Question: Relatively new, hoping for some direction!
For a project, I am looking to scrape the data in the following table into a dataframe from this source:
<URL>
There are two tables on this page - I am interested in the second "ZCTAs ranked by per capita income".
When reviewing the html for the page I am unable to find something to specifically identify the table (or am unsure what to look for). I am not sure what tag to look for when calling soup.find_all() for the table class. The code for the table reads:
'''
<table class="toccolours sortable jquery-tablesorter" align="center" cellpadding="4" cellspacing="3" style="border: 1px solid #707070;">
'''
Both tables on the page are of the same table class. The header above the table I am trying to scrape lists a distinct id, "ZCTAs_ranked_by_per_capita_income". Directly above the table I'd like to scrape is the following code:
'''
<h2><span class="mw-headline" id="ZCTAs_ranked_by_per_capita_income">ZCTAs ranked by per capita income</span><span class="mw-editsection"><span class="mw-editsection-bracket">[</span><a href="/w/index.php?title=List_of_highest-income_ZIP_Code_Tabulation_Areas_in_the_United_States&amp;action=edit&amp;section=3" title="Edit section: ZCTAs ranked by per capita income">edit</a><span class="mw-editsection-bracket">]</span></span></h2>
'''
ranked by per capita income

Any help would be much appreciated - if more info is needed, please let me know!
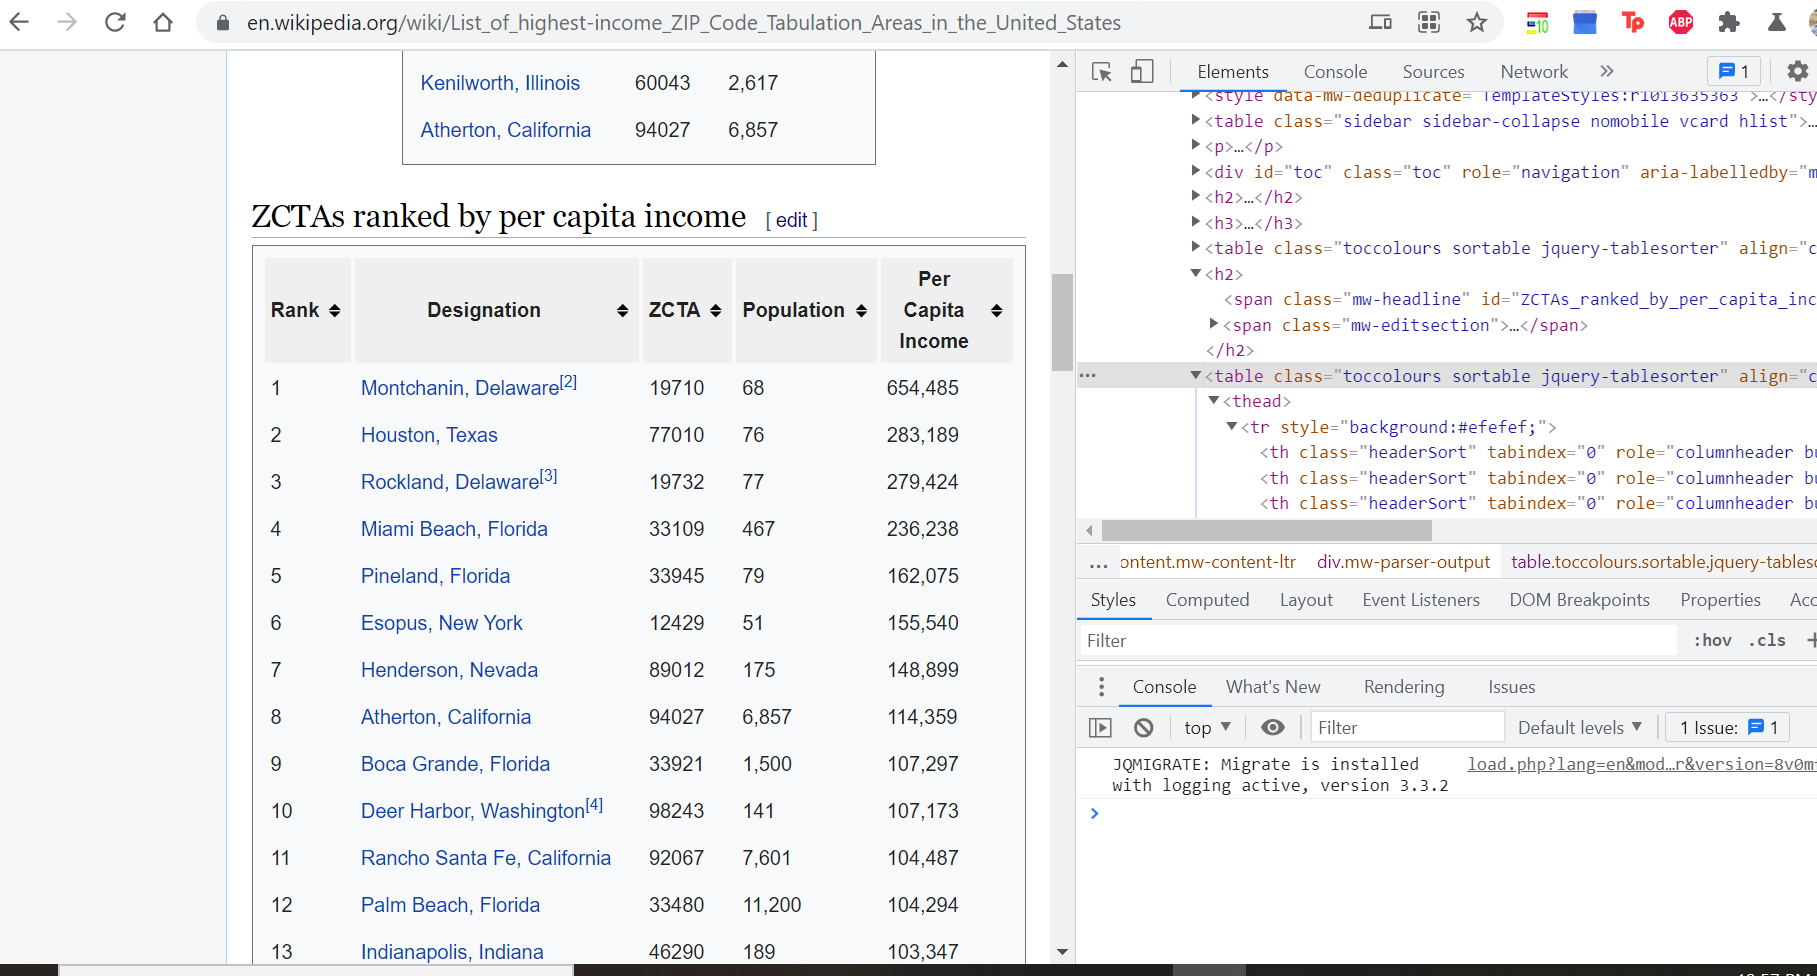
Answer: You can use panda's '.read_html' with right index:
'''
url = "https://en.wikipedia.org/wiki/List_of_highest-income_ZIP_Code_Tabulation_Areas_in_the_United_States"
df = pd.read_html(url)[5]
print(df)
'''
Prints:
'''
Rank Designation ZCTA Population Per CapitaIncome
0 1 Montchanin, Delaware[2] 19710 68 654485
1 2 Houston, Texas 77010 76 283189
2 3 Rockland, Delaware[3] 19732 77 279424
3 4 Miami Beach, Florida 33109 467 236238
4 5 Pineland, Florida 33945 79 162075
5 6 Esopus, New York 12429 51 155540
6 7 Henderson, Nevada 89012 175 148899
7 8 Atherton, California 94027 6857 114359
8 9 Boca Grande, Florida 33921 1500 107297
9 10 Deer Harbor, Washington[4] 98243 141 107173
10 11 Rancho Santa Fe, California 92067 7601 104487
11 12 Palm Beach, Florida 33480 11200 104294
12 13 Indianapolis, Indiana 46290 189 103347
13 14 Kenilworth, Illinois 60043 2617 99087
14 15 Beverly Hills, California 90210 21396 97198
15 16 Greenwich, Connecticut 6831 15167 97111
16 17 Los Angeles, California 90077 10465 96584
17 18 Portola Valley, California 94028 6595 96373
18 19 New York, New York 10022 30642 95196
19 20 Wyarno, Wyoming[5] 82845 49 94109
20 21 Short Hills, New Jersey 7078 12849 92940
21 22 Altamahaw, North Carolina[6] 27202 24 91666
22 23 Santa Monica, California 90402 11492 91147
23 24 New York, New York 10021 102078 91064
24 25 Gladwyne, Pennsylvania 19035 4050 90940
25 26 New York, New York 10069 1403 90113
26 27 Point Clear, Alabama 36564 107 89571
27 28 Boston, Massachusetts 2199 1005 88974
28 29 San Francisco, California 94105 2058 88829
29 30 Glencoe, Illinois 60022 8490 88126
30 31 Belvedere-Tiburon, California[7] 94920 13048 86992
31 32 Glencoe, Arkansas 72539 318 86724
32 33 Los Angeles, California 90067 2524 86319
33 34 Atlanta, Georgia 30327 21003 85883
34 35 New York, New York 10028 44987 85866
35 36 Houston, Texas 77046 471 85070
36 37 Lake McDonald, Montana[8] 59921 2 85000
37 38 New York, New York 10162 1726 84938
38 39 Mullett Lake, Michigan 49761 31 84692
39 40 Mc Afee, New Jersey[9] 7428 127 84595
40 41 New York, New York 10280 6614 83639
41 42 Yorklyn, Delaware[10] 19736 63 83524
42 43 Chicago, Illinois 60611 26522 82930
43 44 Boston, Massachusetts 2110 1428 82736
44 45 Boston, Massachusetts 2109 3428 82689
45 46 New York, New York 10282 1574 82348
46 47 Far Hills, New Jersey 7931 2766 82227
47 48 New Canaan, Connecticut 6840 19402 81934
48 49 Medina, Washington 98039 3050 81926
49 50 Pacific Palisades, California 90272 22538 81609
50 51 Los Altos, California 94022 18466 81257
51 52 San Francisco, California 94123 22903 81044
52 53 Longboat Key, Florida 34228 7603 80963
53 54 Davis, California 95618 643 80713
54 55 Alpine, New Jersey 7620 1649 80621
55 56 Atlanta, Georgia 30326 1075 80161
56 57 New York, New York 10023 62206 79736
57 58 Winnetka, Illinois 60093 19528 79651
58 59 Weston, Massachusetts 2493 11469 79640
59 60 Bacova, Virginia[11] 24412 89 79439
60 61 Springboro, Ohio 45066 17409 78786
61 62 Boston, Massachusetts 2108 3446 78771
62 63 Chappaqua, New York 10514 12004 78647
63 64 St. Louis, Missouri 63124 9819 78598
64 65 Ardsley-on-Hudson, New York[13] 10503 115 78591
65 66 New York, New York 10024 61414 77824
66 67 Essex Fells, New Jersey 7021 2151 77787
67 68 Rye, New York 10580 16737 77721
68 69 Glenbrook, Nevada[14] 89413 365 77639
69 70 Darien, Connecticut 6820 19607 77519
70 71 Captiva, Florida 33924 339 77458
71 72 Mill Neck, New York 11765 732 77420
72 73 Rex, North Carolina 28378 49 77306
73 74 Indian Wells, California 92210 3859 77302
74 75 Newport Coast, California 92657 5586 76870
75 76 Corona del Mar, California 92625 13407 76704
76 77 Wilmington, Delaware 19807 7345 76651
77 78 Dallas, Texas 75225 20314 76203
78 79 Chicago, Illinois 60601 5591 76157
79 80 Lake Forest, Illinois 60045 22248 75991
80 81 Los Angeles, California 90049 33520 75965
81 82 Vero Beach, Florida 32963 14077 75761
82 83 Bedford, New York 10506 5537 75723
83 84 San Francisco, California 94111 3335 75344
84 85 Weston, Connecticut 6883 10037 74817
85 86 Paradise Valley, Arizona 85253 17560 74605
86 87 Pound Ridge, New York 10576 4530 74127
87 88 Westport, Connecticut 6880 25807 74064
88 89 Washington, D.C. 20004 901 73803
89 90 Old Westbury, New York 11568 3992 72932
90 91 New York, New York 10128 59856 72691
91 92 Teterboro, New Jersey 7608 18 72613
92 93 Old Greenwich, Connecticut[15] 6870 7092 72317
93 94 Austin, Texas 78730 4885 72110
94 95 Bloomfield Hills, Michigan 48302 16409 71985
95 96 Norwalk, Connecticut 6853 3466 71642
96 97 Rumson, New Jersey 7760 9665 71585
97 98 Corolla, North Carolina 27927 648 71301
98 99 Gates Mills, Ohio 44040 2883 71016
99 100 Chicago, Illinois 60606 1682 70878
'''
---
If you want to be more specific, you can use 'bs4' and CSS selectors:
'''
import requests
import pandas as pd
from bs4 import BeautifulSoup
url = "https://en.wikipedia.org/wiki/List_of_highest-income_ZIP_Code_Tabulation_Areas_in_the_United_States"
soup = BeautifulSoup(requests.get(url).content, "html.parser")
tbl = soup.select("h2:has(#ZCTAs_ranked_by_per_capita_income) + table")
df = pd.read_html(str(tbl))[0]
print(df)
'''